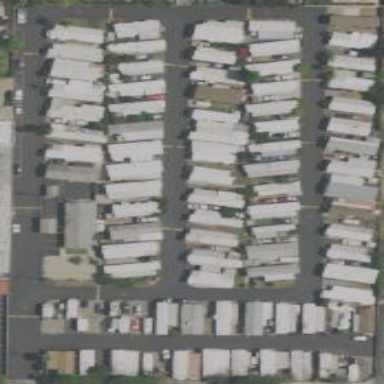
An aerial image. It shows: Residential area designated as trailer park.